Question: With matplotlib I'm creating stem plots, setting stem plot colors, and creating the plot's legend something like this:
'''
import pyplot as plt
...
plots, legend_names = [], []
for x_var in x_vars:
plots.append(plt.stem(plt.stem(dataframe[y_var], dataframe[x_var])))
markerline, stemlines, baseline = plots[x_var_index]
plt.setp(stemlines, linewidth=2, color=numpy_rand(3,1)) # set stems to random colors
plt.setp(markerline, 'markerfacecolor', 'b') # make points blue
legend_names.append(x_var)
...
plt.legend([plot[0] for plot in plots], legend_names, loc='best')
'''
The result looks like this:

I'm guessing the first dot in the legend is supposed to correspond to the point color (as it appears in the graph), while the second is supposed to correspond to the stem/line color. However, both stem and point colors end up corresponding to the color of the points in the graph. Is there a way to fix this? Thanks.
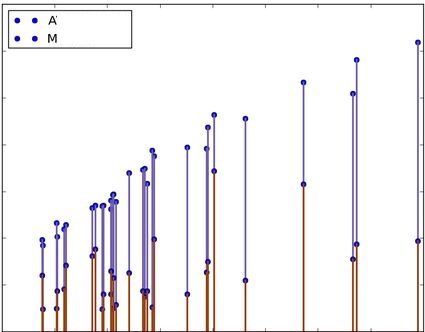
Answer: The default for legend is to display two markers. You can change this with the argument 'numpoints = 1'. Your legend command is using the markers, not the lines as inputs by using 'plot[0]'. Unfortunately, the stems are not supported artists for legend so you need to use a proxy artist. Here's an example:
'''
import pylab as plt
from numpy import random
plots, legend_names = [], []
x1 = [10,20,30]
y1 = [10,20,30]
# some fake data
x2 = [15, 25, 35]
y2 = [15, 25, 35]
x_vars = [x1, x2]
y_vars = [y1, y2]
legend_names = ['a','b']
# create figure
plt.figure()
plt.hold(True)
plots = []
proxies = []
for x_var, y_var in zip(x_vars, y_vars):
markerline, stemlines, baseline = plt.stem(x_var, y_var)
plots.append((markerline, stemlines, baseline))
c = color = random.rand(3,1)
plt.setp(stemlines, linewidth=2, color=c) # set stems to random colors
plt.setp(markerline, 'markerfacecolor', 'b') # make points blue
#plot proxy artist
h, = plt.plot(1,1,color=c)
proxies.append(h)
# hide proxies
plt.legend(proxies, legend_names, loc='best', numpoints=1)
for h in proxies:
h.set_visible(False)
plt.show()
'''